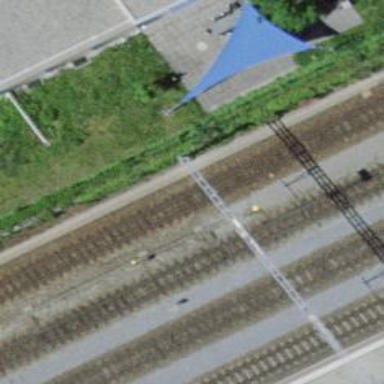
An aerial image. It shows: Narrow-gauge railway track with 1 electrified contact line.